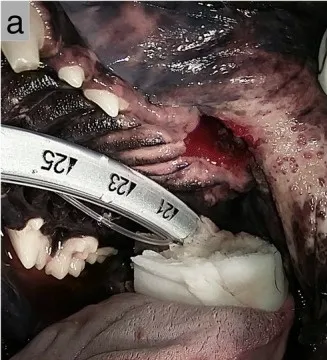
Case #10 - Visual examination of the oral cavity and the molar tooth absence.
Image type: medical_photograph (other_medical_photograph)